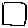
Label: square